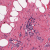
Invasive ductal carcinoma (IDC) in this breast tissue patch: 0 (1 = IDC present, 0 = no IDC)